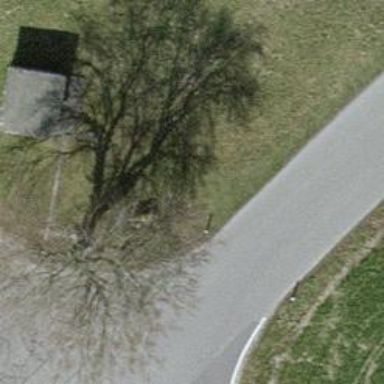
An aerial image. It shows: Brown bench in the vicinity.